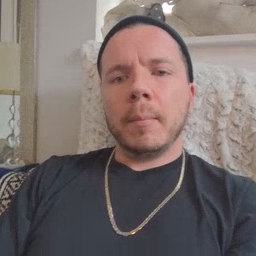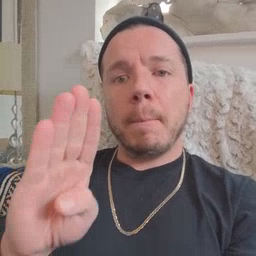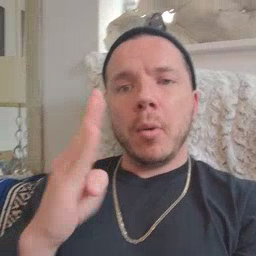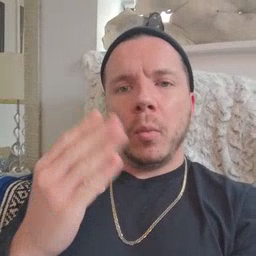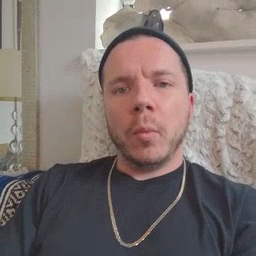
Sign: blue